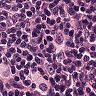
Metastatic tissue present: yes